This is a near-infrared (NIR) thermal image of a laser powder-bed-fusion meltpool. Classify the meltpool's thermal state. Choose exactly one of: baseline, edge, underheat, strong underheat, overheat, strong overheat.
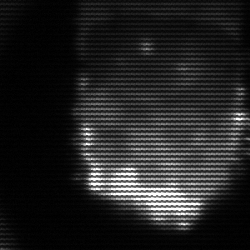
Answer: baseline